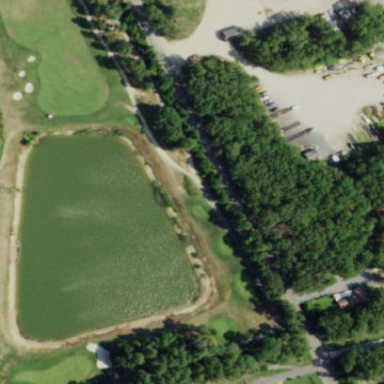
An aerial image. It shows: Picturesque scene of golf course with lateral water hazard.